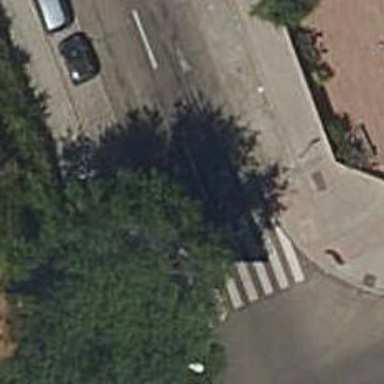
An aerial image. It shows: Pedestrian crossing with zebra markings on footway.